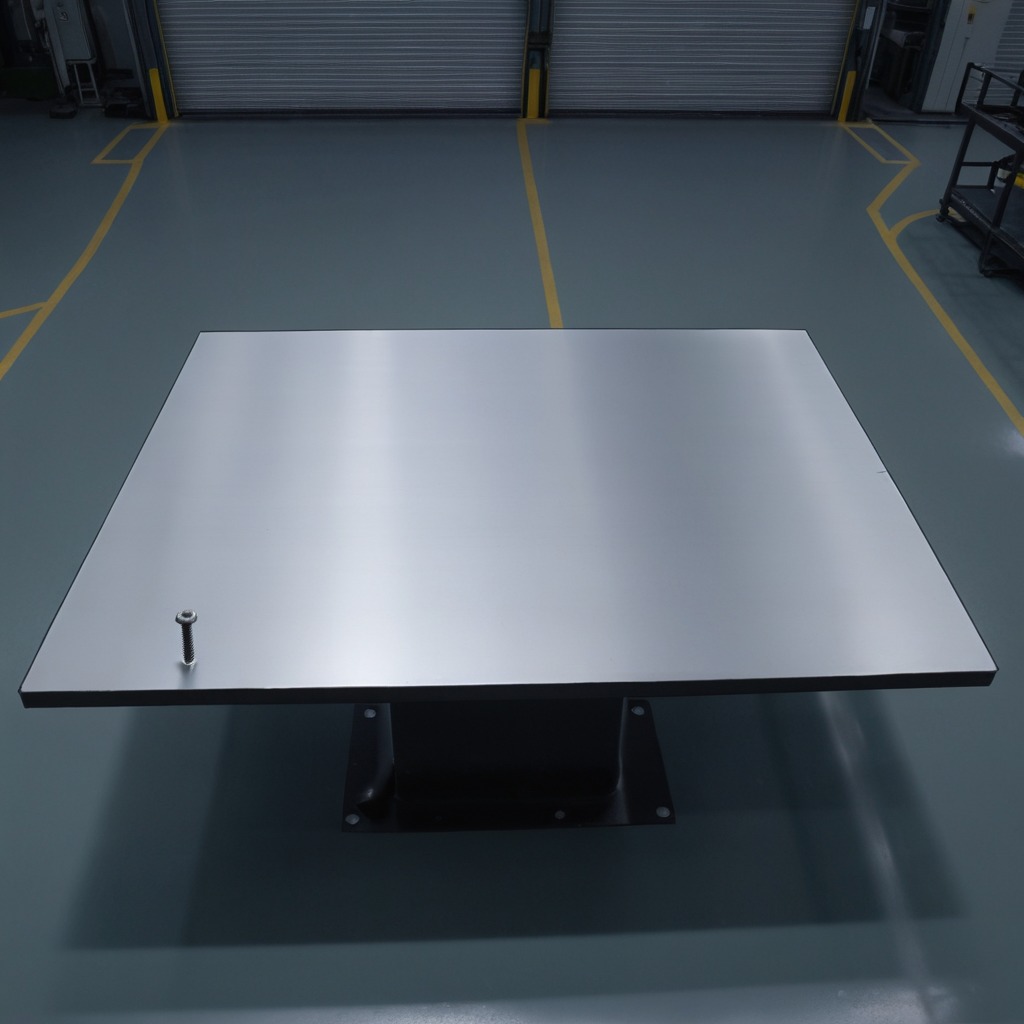
A metal screw is lying on a clean empty table in a basement in the evening.